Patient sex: M
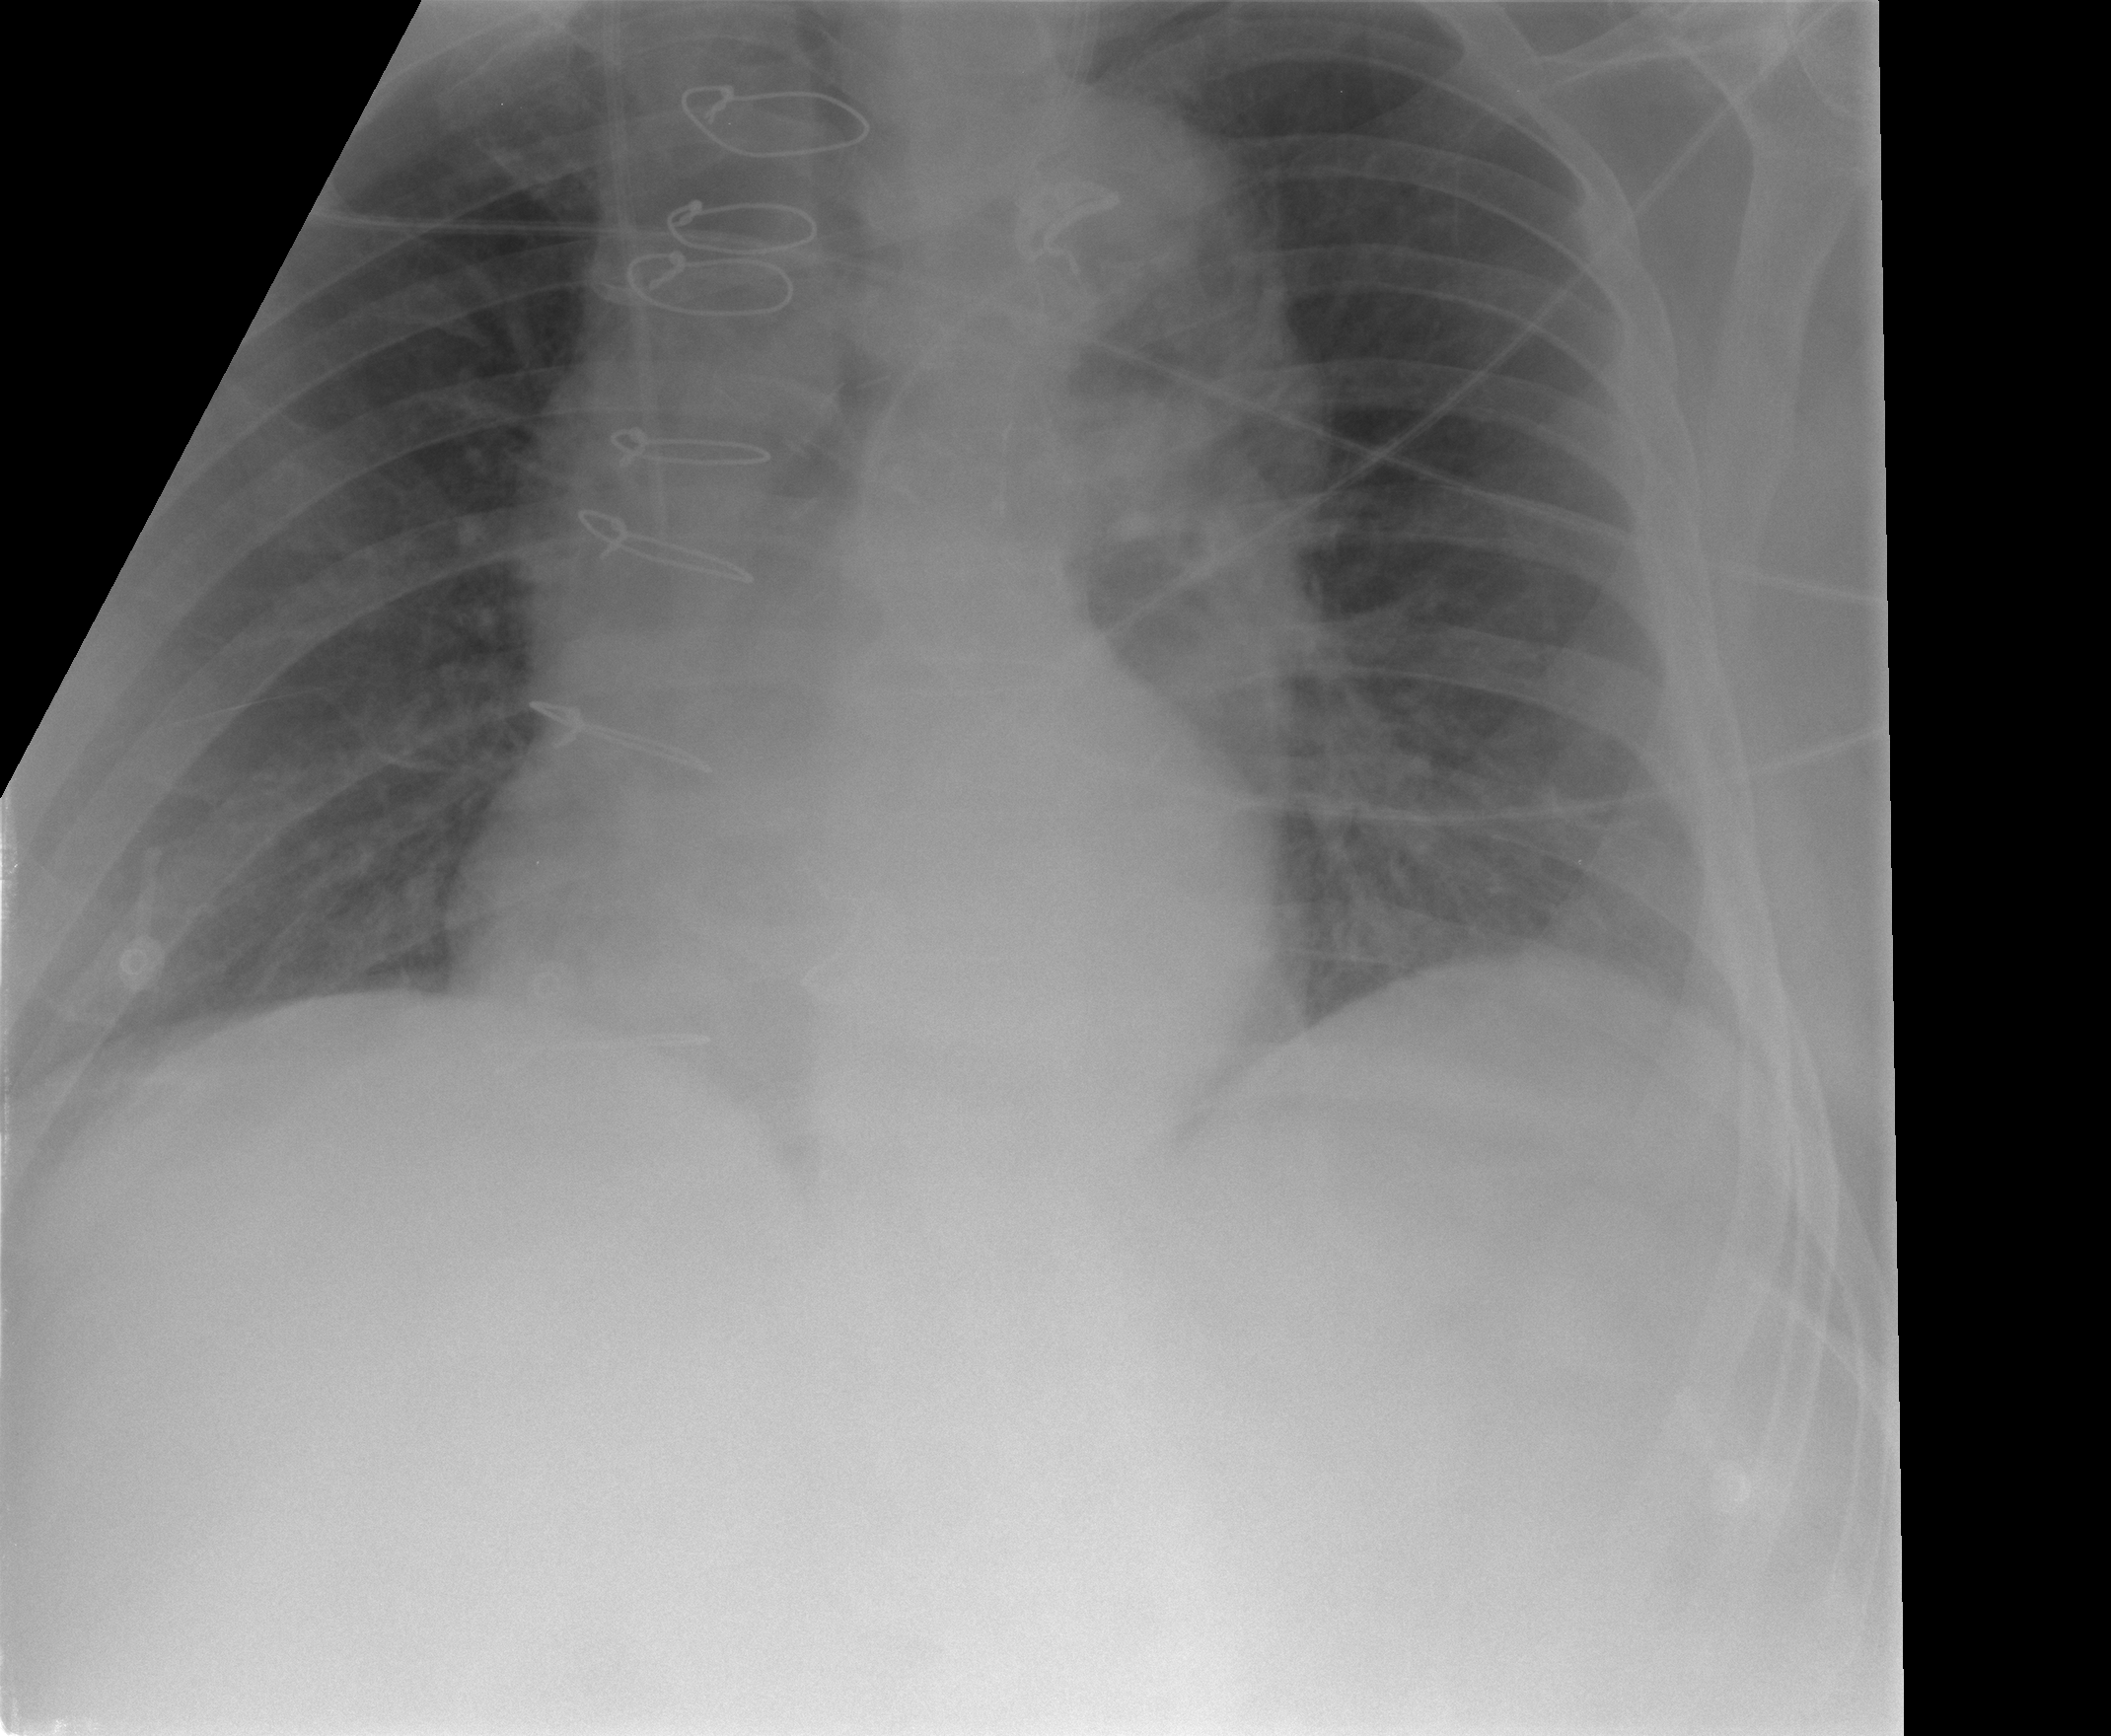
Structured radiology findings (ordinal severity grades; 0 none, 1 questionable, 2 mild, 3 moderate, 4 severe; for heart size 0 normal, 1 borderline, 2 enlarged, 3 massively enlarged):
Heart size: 0
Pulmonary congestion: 0
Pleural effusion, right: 0
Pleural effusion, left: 0
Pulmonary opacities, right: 0
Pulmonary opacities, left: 0
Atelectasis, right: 0
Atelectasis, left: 2